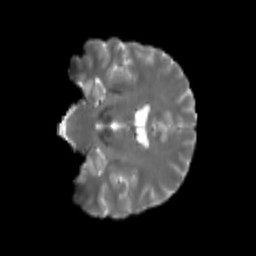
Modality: T2w
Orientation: coronal
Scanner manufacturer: siemens
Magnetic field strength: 3 T
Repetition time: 4 s
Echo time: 0.0594 s